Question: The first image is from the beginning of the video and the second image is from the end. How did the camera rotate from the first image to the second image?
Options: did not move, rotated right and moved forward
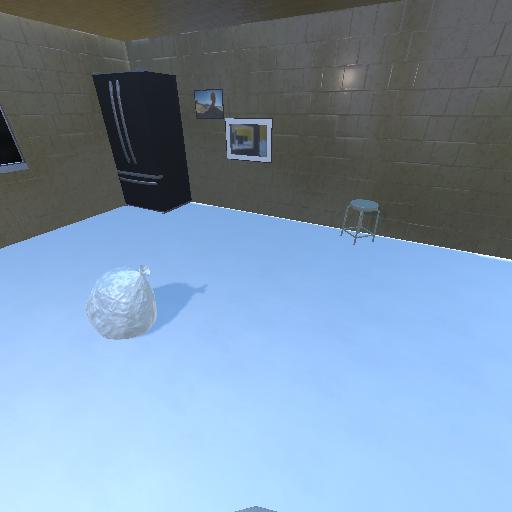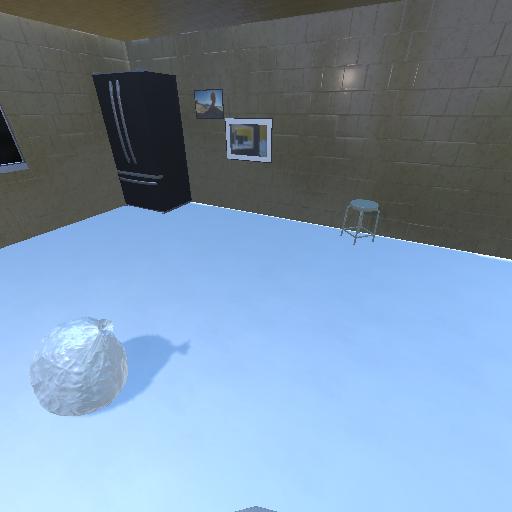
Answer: did not move